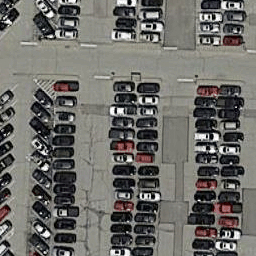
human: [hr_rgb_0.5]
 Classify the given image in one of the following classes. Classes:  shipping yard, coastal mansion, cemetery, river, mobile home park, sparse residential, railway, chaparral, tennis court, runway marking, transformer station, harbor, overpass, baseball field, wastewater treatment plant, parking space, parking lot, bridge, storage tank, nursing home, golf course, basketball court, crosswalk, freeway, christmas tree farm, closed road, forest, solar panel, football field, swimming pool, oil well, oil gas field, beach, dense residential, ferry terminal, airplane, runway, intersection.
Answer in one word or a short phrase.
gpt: parking lot